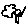
Label: flower